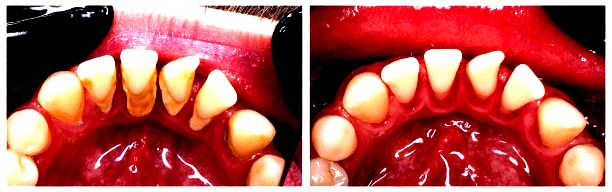
Condition: Gingivitis